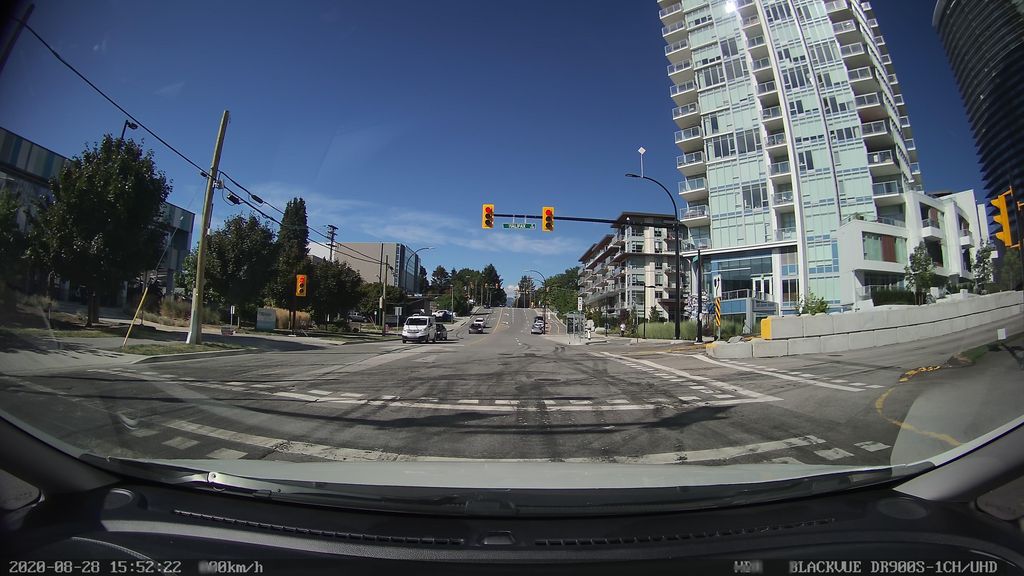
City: vancouver